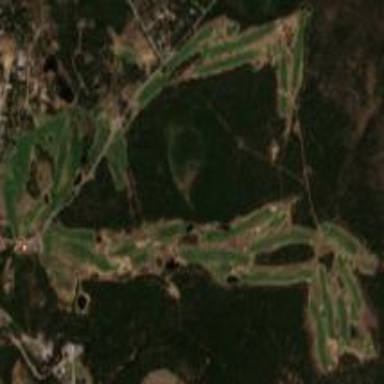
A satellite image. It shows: Golf course surrounded by greenery.